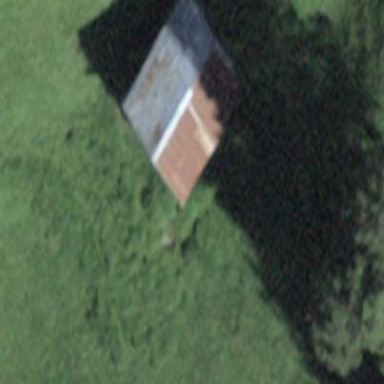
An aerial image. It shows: Shed building.